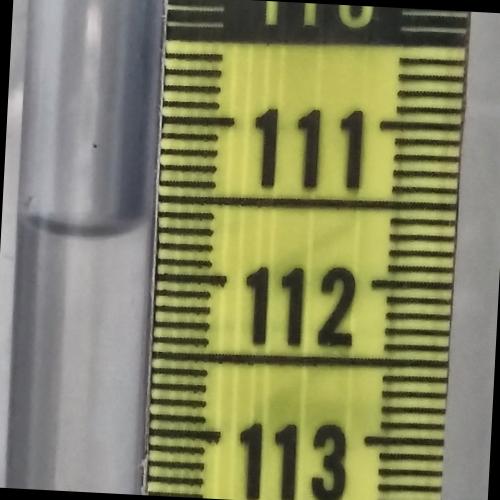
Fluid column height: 111.7 cm